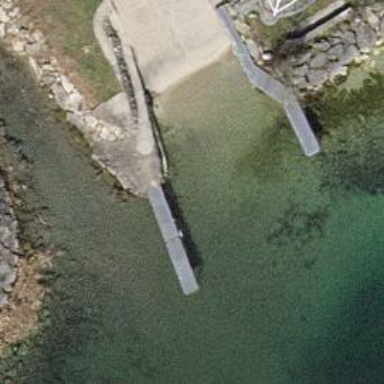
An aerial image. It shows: Slipway on leisure land.